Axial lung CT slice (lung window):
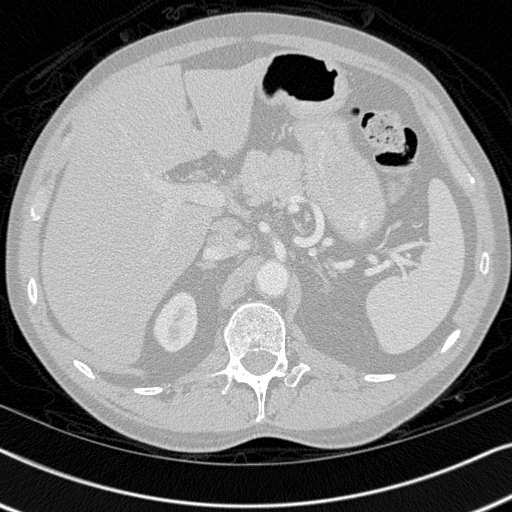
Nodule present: no